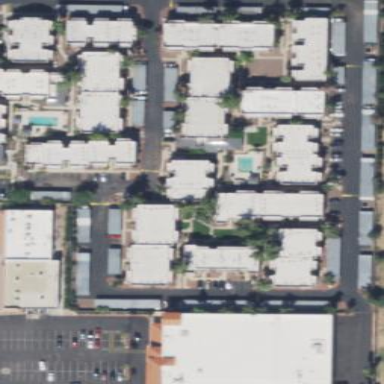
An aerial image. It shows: Residential area with apartments.